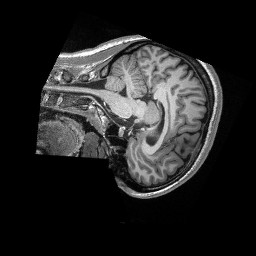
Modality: T1w
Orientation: sagittal
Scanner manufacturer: siemens
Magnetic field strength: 3 T
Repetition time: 2.3 s
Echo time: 0.00308 s